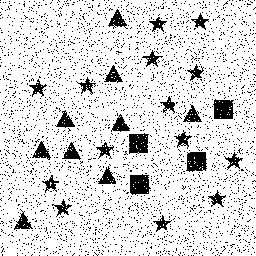
Squares: 4
Triangles: 9
Stars: 14
Total shapes: 27